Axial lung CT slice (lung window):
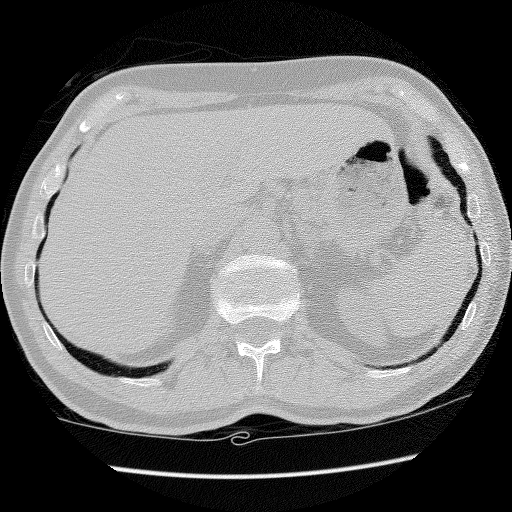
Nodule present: no